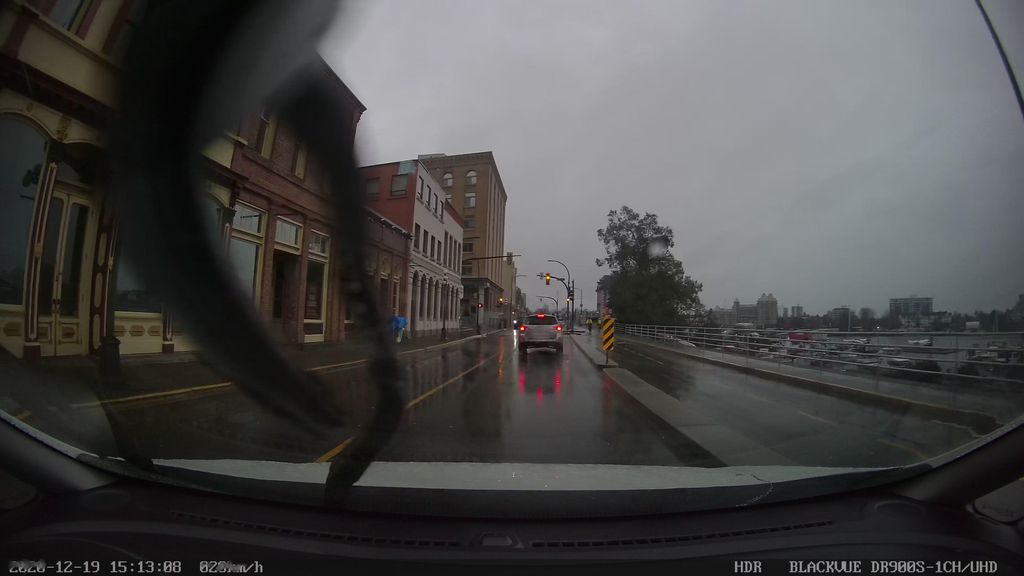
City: victoria